Question: I'm using CarrierWave to upload images on my Rails4 tutorial app. I would like to edit the styling of the button and text "no file chosen" (see attached image <URL>, but can only edit the input#image css and not the button and text inside it. How could I edit the CSS? Is it even possible?
In my _form.html.erb I also tried the following code to change the title text, but it didn't work:
'''
<%= f.file_field :image, title: "Please choose file" %>
'''

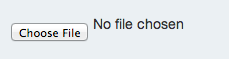
Answer: What I do is I wrap the field with a div with the class carrier-wave-field, then I can do something like this
'''
.carrier-wave-field input {
color: red; /*or whatever you want to change*/
}
'''